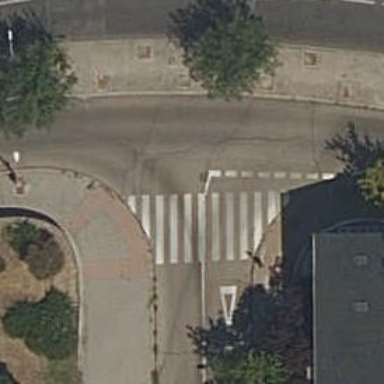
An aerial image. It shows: Marked crossing on the road.